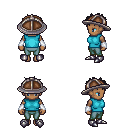
a pixel art fantasy rpg character, female body template, human, dark skin, teal sleeveless shirt, teal pants, raven bedhead hairstyle, chain helm, white cloth bracers, metal boots, four views (front, back, left, right), 2x2 character sprite sheet, small pixel art, hard edges, no anti-aliasing